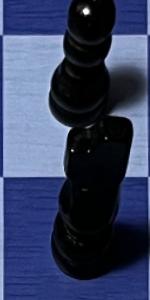
Label: Knight_Black